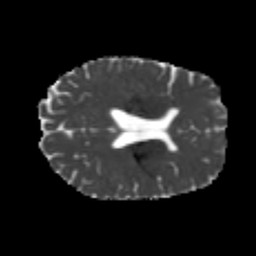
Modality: MD
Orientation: axial
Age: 21
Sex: female
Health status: healthy
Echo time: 0.074 s